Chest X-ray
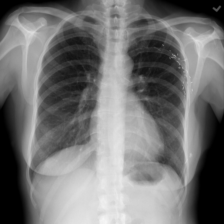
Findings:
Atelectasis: negative
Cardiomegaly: negative
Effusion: negative
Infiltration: negative
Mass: negative
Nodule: negative
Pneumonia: negative
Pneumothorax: negative
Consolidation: negative
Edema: negative
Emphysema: negative
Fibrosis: negative
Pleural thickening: negative
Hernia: negative